Interaction volume radius: 10 \u00c5
Interaction volume height: 10 \u00c5
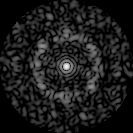
Disorder parameter: 0.7862